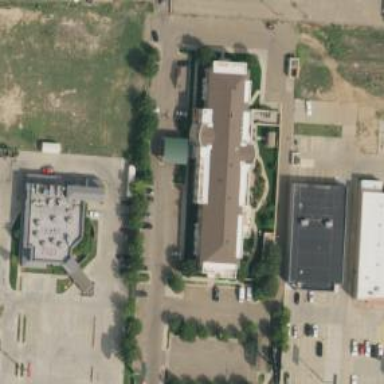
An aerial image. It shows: Hotel building.